Question: When I create a funnel chart with a lot of data, the labels are going outside of the chart div, like this

Is it possible to fix this or do I need to create another div with legends only ?
'''
var userInfo = JSON.parse('@Html.Raw(DataJson)');
var chart = AmCharts.makeChart("chartdiv", {
"type": "funnel",
"theme": "light",
"dataProvider": userInfo,
"balloon": {
"fixedPosition": false
},
"valueField": "Quantidade",
"titleField": "Variac",
"marginRight": 250,
"marginLeft": 30,
"startX": 0,
"depth3D": 50,
"angle": 25,
"outlineAlpha": 1,
"outlineColor": "#FFFFFF",
"outlineThickness": 0.5,
"labelPosition": "right",
"balloonText": "[[Variac]]: [[Quantidade]]",
});
'''
Here is a demo that illustrates the problem.
<URL>
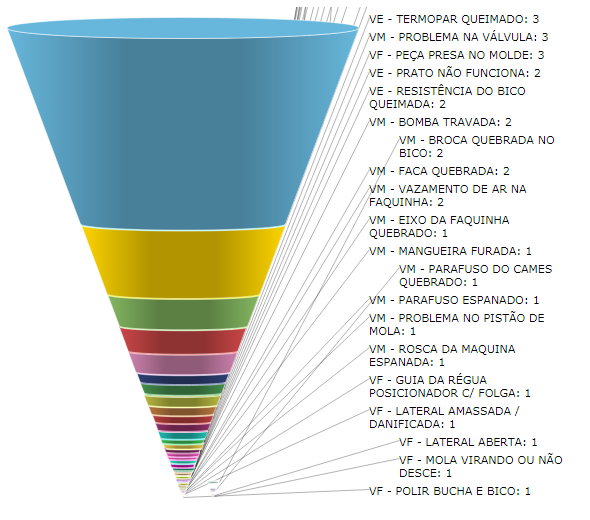
Answer: There isn't a way to prevent labels from leaving the chart div, but you can work around this by setting a <URL> value that hides the smaller slices and then create a legend that lists all the slices.
'''
AmCharts.makeChart("chartdiv", {
// ...
hideLabelsPercent: 2, //hide labels of slices that take up < 2% in size
// ...
});
'''
Since you have a lot of data, you can create a legend in an external div using <URL> so you have room for both the chart and legend separately.
'''
var chart = AmCharts.makeChart("chartdiv", {
"type": "funnel",
"theme": "light",
"dataProvider": [{
"title": "Website visits",
"value": 200
}, {
"title": "Downloads",
"value": 123
}, {
"title": "Requested price list",
"value": 98
}, {
"title": "Contaced for more info",
"value": 72
}, {
"title": "Purchased",
"value": 35
}, {
"title": "Contacted for support",
"value": 35
}, {
"title": "Purchased additional products",
"value": 26
},
{
"title": "Downloads",
"value": 123
}, {
"title": "Requested price list",
"value": 98
}, {
"title": "Contaced for more info",
"value": 72
}, {
"title": "Purchased",
"value": 35
}, {
"title": "Contacted for support",
"value": 35
},
{
"title": "Downloads",
"value": 123
}, {
"title": "Requested price list",
"value": 98
}, {
"title": "Contaced for more info",
"value": 72
}, {
"title": "Purchased",
"value": 35
}, {
"title": "Contacted for support",
"value": 35
},
{
"title": "Downloads",
"value": 123
}, {
"title": "Requested price list",
"value": 98
}, {
"title": "Contaced for more info",
"value": 72
}, {
"title": "Purchased",
"value": 35
}, {
"title": "Contacted for support",
"value": 35
},
{
"title": "Downloads",
"value": 123
}, {
"title": "Requested price list",
"value": 98
}, {
"title": "Contaced for more info",
"value": 72
}, {
"title": "Purchased",
"value": 35
}, {
"title": "Contacted for support",
"value": 35
}, {
"title": "Purchased",
"value": 35
}, {
"title": "Purchased",
"value": 35
}, {
"title": "Purchased",
"value": 35
}, {
"title": "Purchased",
"value": 35
}, {
"title": "Purchased",
"value": 35
}, {
"title": "Purchased",
"value": 35
}, {
"title": "Purchased",
"value": 35
}, {
"title": "Purchased",
"value": 35
}, {
"title": "Purchased",
"value": 35
}, {
"title": "Purchased",
"value": 35
}, {
"title": "Purchased",
"value": 35
}, {
"title": "Purchased",
"value": 35
}, {
"title": "Purchased",
"value": 35
}, {
"title": "Purchased",
"value": 35
}, {
"title": "Purchased",
"value": 35
}, {
"title": "Purchased",
"value": 35
},
],
"balloon": {
"fixedPosition": true
},
"valueField": "value",
"titleField": "title",
"marginRight": 250,
"marginLeft": 30,
"startX": 0,
"depth3D": 50,
"angle": 25,
"outlineAlpha": 1,
"outlineColor": "#FFFFFF",
"hideLabelsPercent": 2,
"outlineThickness": 2,
"labelPosition": "right",
"balloonText": "[[title]]: [[value]]n[[description]]",
"export": {
"enabled": true
},
"legend": {
"divId": "legenddiv"
}
});
'''
'''
#chartdiv {
width: 100%;
height: 500px;
}
#legenddiv {
position: relative;
}
'''
'''
<script src="https://www.amcharts.com/lib/3/amcharts.js"></script>
<script src="https://www.amcharts.com/lib/3/funnel.js"></script>
<script src="https://www.amcharts.com/lib/3/plugins/export/export.min.js"></script>
<link rel="stylesheet" href="https://www.amcharts.com/lib/3/plugins/export/export.css" type="text/css" media="all" />
<script src="https://www.amcharts.com/lib/3/themes/light.js"></script>
<div id="chartdiv"></div>
<div id="legenddiv"></div>
'''